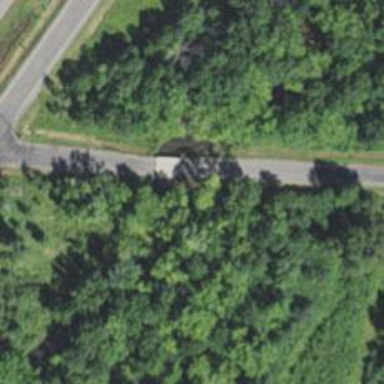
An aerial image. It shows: Residential road with bridge.